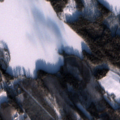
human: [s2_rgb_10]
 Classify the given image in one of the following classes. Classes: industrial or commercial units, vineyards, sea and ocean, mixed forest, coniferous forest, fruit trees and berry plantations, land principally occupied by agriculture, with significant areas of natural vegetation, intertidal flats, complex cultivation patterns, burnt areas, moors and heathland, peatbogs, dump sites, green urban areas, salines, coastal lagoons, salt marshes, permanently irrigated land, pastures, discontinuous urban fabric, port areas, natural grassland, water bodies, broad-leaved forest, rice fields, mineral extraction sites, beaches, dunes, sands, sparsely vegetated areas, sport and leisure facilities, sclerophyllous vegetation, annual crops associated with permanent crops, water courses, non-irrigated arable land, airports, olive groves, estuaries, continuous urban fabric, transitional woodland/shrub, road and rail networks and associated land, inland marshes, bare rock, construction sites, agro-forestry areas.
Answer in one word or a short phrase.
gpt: land principally occupied by agriculture, with significant areas of natural vegetation, broad-leaved forest, coniferous forest, mixed forest, water bodies